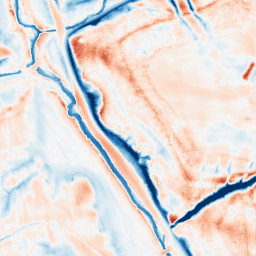
Category: edge_preserving
Decomposition family: guided
Decomposition parameters: radius: 8
eps: 0.01
Upsampling method: fft_zeropad
Upsampling parameters: scale: 2
Upsampling scale: 2